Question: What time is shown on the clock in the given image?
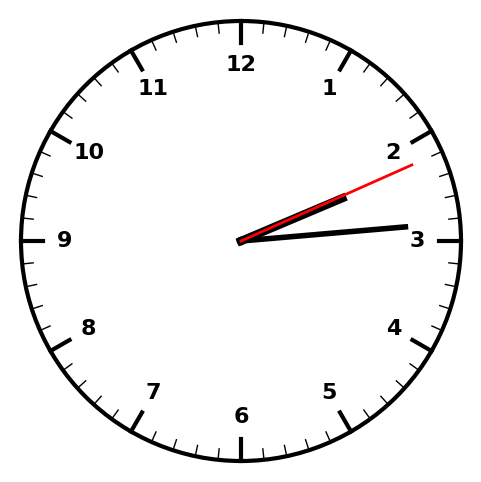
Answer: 02:14:11